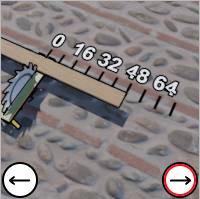
Task: length
Answer: 48
First scale value: 16.0